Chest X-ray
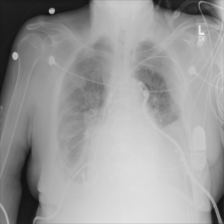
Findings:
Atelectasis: negative
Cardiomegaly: negative
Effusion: negative
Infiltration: negative
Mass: negative
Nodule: negative
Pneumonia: negative
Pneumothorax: negative
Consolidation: positive
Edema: negative
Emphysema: negative
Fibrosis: negative
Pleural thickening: negative
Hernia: negative